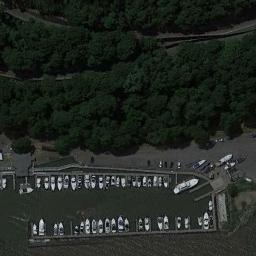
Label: harbor